Field crop: maize
Growth stage: 1
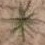
Species: salsola